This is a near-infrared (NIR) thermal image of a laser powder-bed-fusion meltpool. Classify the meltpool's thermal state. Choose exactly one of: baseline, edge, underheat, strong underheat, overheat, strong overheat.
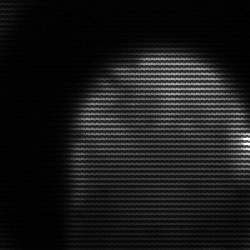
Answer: edge